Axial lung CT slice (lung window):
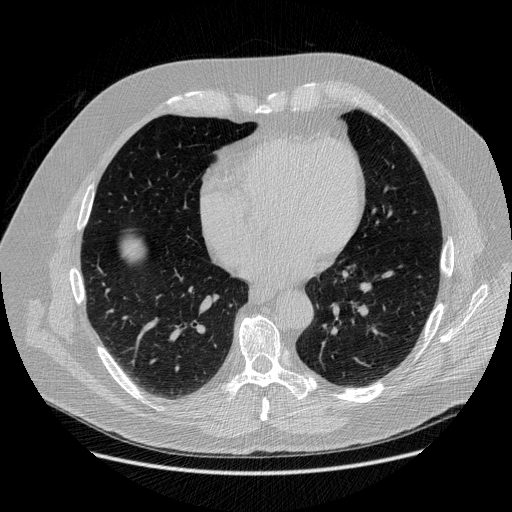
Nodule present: no